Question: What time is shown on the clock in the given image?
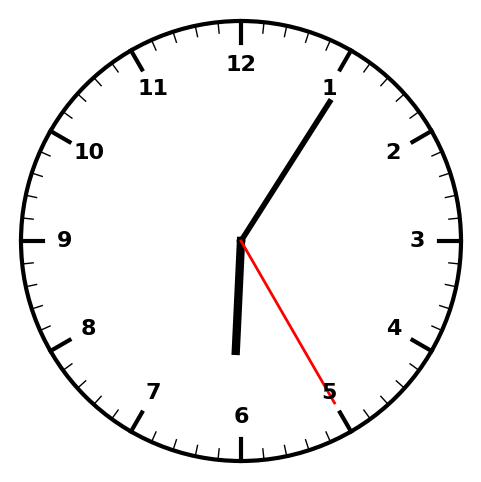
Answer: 06:05:25